Question: if Chrome is look like this:
'''
.text-center {
text-align: -webkit-center;
}
'''
and firefox:
'''
.text-center {
text-align: -moz-center;
}
'''
how about in opera?
'''
.text-center {
text-align: -o-center;
}
'''
is not working.
HTML:
'''
.container
.text-center.label-margin
%h3
.bubble LEADERSHIP
'''
CSS of my bubble class.
'''
.bubble {
position: relative;
width: 170px;
height: 45px;
padding: 11px 0 0 0 !important;
background-color: #333333 !important;
font-style: normal !important;
font-family: 'Fira Sans', sans-serif;
font-size: 25px;
font-weight: 600;
-webkit-border-radius: 5px;
-moz-border-radius: 5px;
border-radius: 5px;
color: #fff;
}
'''
it looks like in OPera
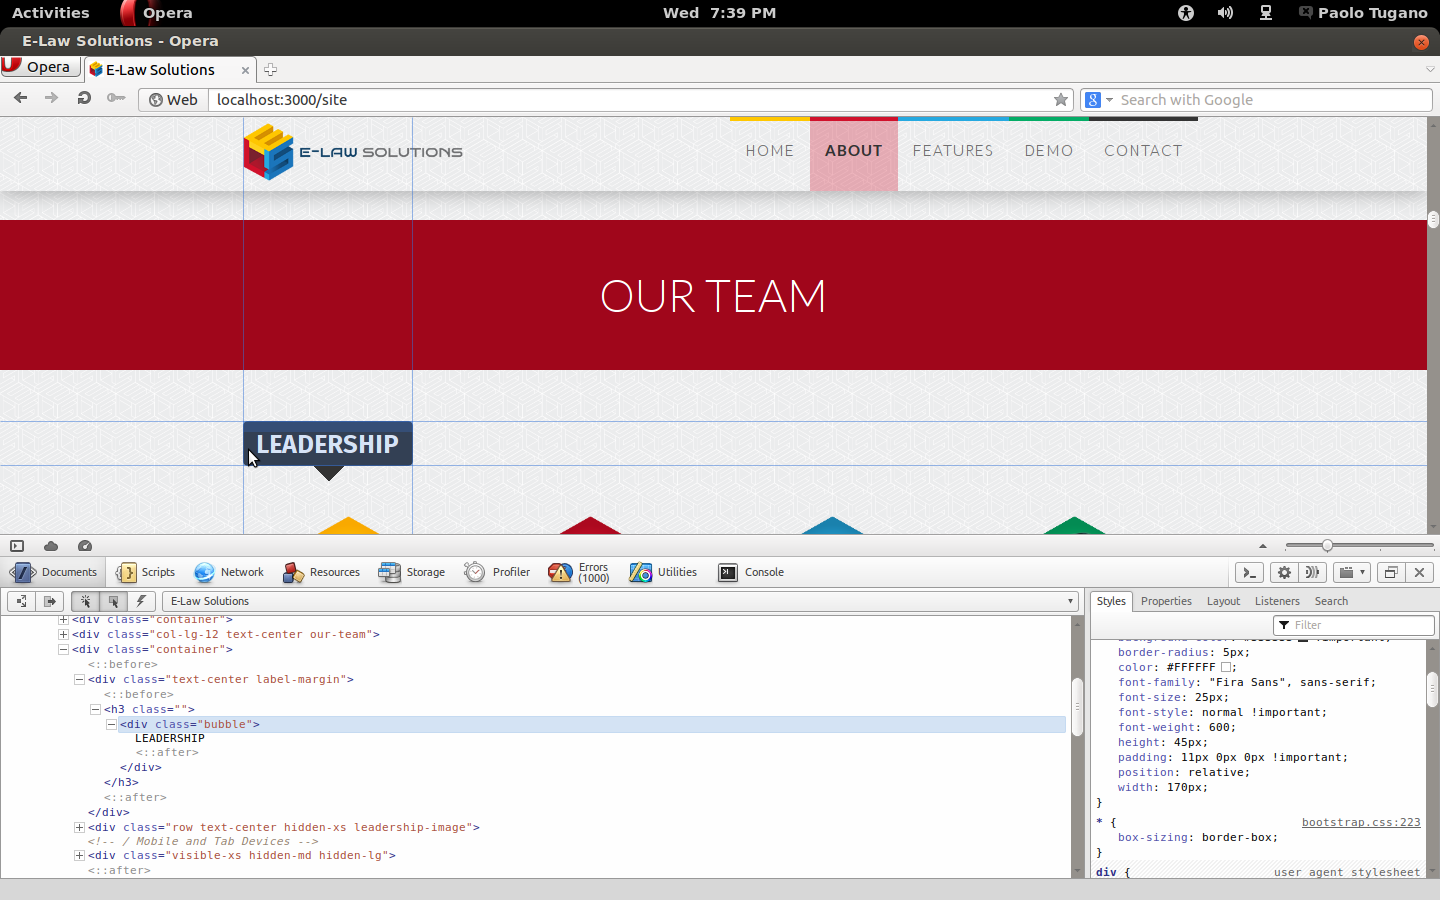
Answer: You do not need to prefix the text-align property. You can simply use:
'''
text-align:center;
'''
instead (which should work on all browsers).
- <URL>
---
Please also note: Border-radius does not require prefixing (and hasn't done for quite some time now), whilst using '!important' is considered bad practise, so I would personally advise to get out of the habit of using it.